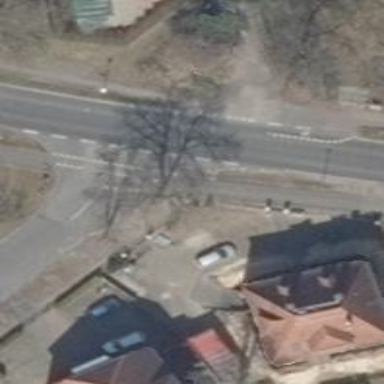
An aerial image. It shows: Tertiary road with asphalt surface. There are separate sidewalks on both sides.